Question: After getting <URL> from 2 kind gentlemen, I managed to switch over to data tables from data frame+plyr.
As I worked on, I noticed that nearly doubled from 3.5GB to 6.8GB (according to Windows Task Manager) when I added 1 new column using ':=' to my data set containing ~200K rows by 2.5K columns.
I then tried 200M row by 25 col, the increase was from 6GB to 7.6GB before dropping to 7.25GB after a 'gc()'.
Specifically regarding adding of new columns, Matt Dowle himself mentioned <URL> that:
> With its := operator you can :'''
Add columns by reference
Modify subsets of existing columns by reference, and by group by reference
Delete columns by reference
'''
None of these operations copy the (potentially large) data.table at
all, not even once.
Question 1: why would adding a single column of 'NAs' for a DT with 2.5K columns the peak memory used if the data.table is not copied at all?
Question 2: Why does the doubling not occur when the DT is 200M x 25? I didn't include the printscreen for this, but feel free to change my code and try.
1. Clean re-boot, RStudio & MS Word opened - 103MB used
2. Aft running DT creation code but before adding column - 3.5GB used
3. After adding 1 Column filled with NA, but before gc() - 6.8GB used
4. After running gc() - 3.5GB used
To investigate, I did up the following test code that closely mimics my data set:
'''
library(data.table)
set.seed(1)
# Credit: Dirk Eddelbuettel's answer in
# https://stackoverflow.com/questions/<PHONE>/efficiently-generate-a-random-sample-of-times-and-dates-between-two-dates
RandDate <- function(N, st="2000/01/01", et="2014/12/31") {
st <- as.POSIXct(as.Date(st))
et <- as.POSIXct(as.Date(et))
dt <- as.numeric(difftime(et,st,unit="sec"))
ev <- runif(N, 0, dt)
rt <- as.character( strptime(st + ev, "%Y-%m-%d") )
}
# Create Sample data
TotalNoCol <- 2500
TotalCharCol <- 3
TotalDateCol <- 1
TotalIntCol <- 600
TotalNumCol <- TotalNoCol - TotalCharCol - TotalDateCol - TotalIntCol
nrow <- 200000
ColNames = paste0("C", 1:TotalNoCol)
dt <- as.data.table( setNames( c(
replicate( TotalCharCol, sample( state.name, nrow, replace = T ), simplify = F ),
replicate( TotalDateCol, RandDate( nrow ), simplify = F ),
replicate( TotalNumCol, round( runif( nrow, 1, 30 ), 2), simplify = F ),
replicate( TotalIntCol, sample( 1:10, nrow, replace = T ), simplify = F ) ),
ColNames ) )
gc()
# Add New columns, to be run separately
dt[, New_Col := NA ] # Additional col; uses excessive memory?
'''
I didn't find too much discussion on memory usage for DT with many columns, only <URL> but even then, it's not specifically about memory.
Most discussions on large dataset + memory usage involves DTs with very large rowcount but relatively few columns.
Intel i7-4700 with 4-core/8-thread; 16GB DDR3-12800 RAM; Windows 8.1 64-bit; 500GB 7200rpm HDD; 64-bit R; Data Table ver 1.9.4
Please pardon me for using a 'non-R' method (i.e. Task Manager) to measure memory used. Memory measurement/profiling in R is something I still haven't figured out.
---
Edit 1: After updating to data table ver 1.9.5 and re-running. Issue persisted, unfortunately.

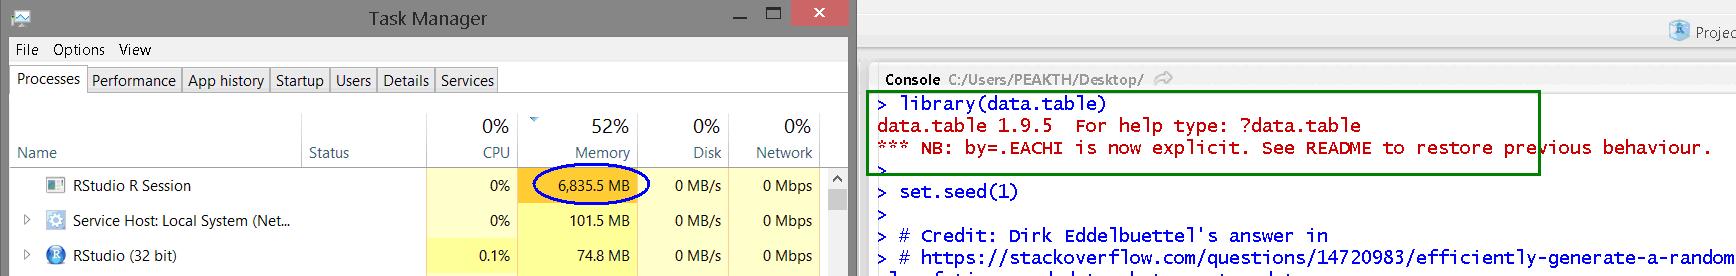
Answer: It seems this 'data.table' memory issue with ':='has been solved on R version 3.2 as noted by:
<URL>
[Quoting @Arun from Github issue 1062...]
> fixed in R v3.2, IIUC, with this item from NEWS:> Auto-printing no longer duplicates objects when printing is dispatched to a method.
So others with this problem should look to upgrading to R 3.2.